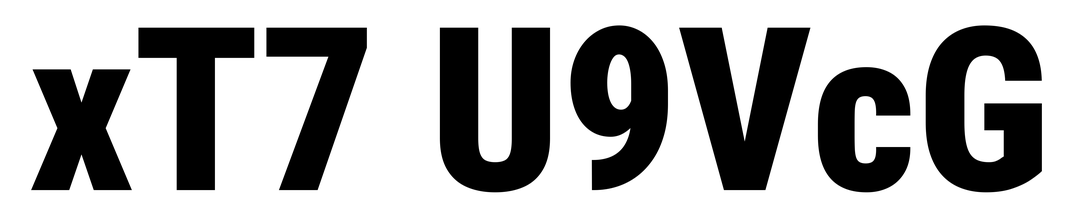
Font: Roboto_Condensed_Black